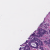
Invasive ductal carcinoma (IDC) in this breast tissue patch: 0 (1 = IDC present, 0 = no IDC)